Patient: sex M, age 53
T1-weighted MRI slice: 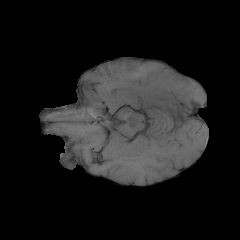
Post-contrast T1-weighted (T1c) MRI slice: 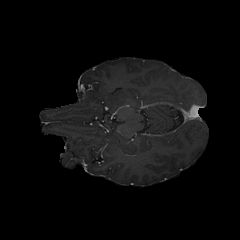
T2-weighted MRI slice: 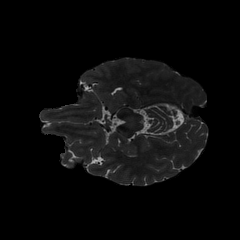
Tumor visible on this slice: no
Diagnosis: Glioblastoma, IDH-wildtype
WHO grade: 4